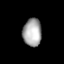
Tissue: lung
Cell type: Others
Senescence score: 0.6355
Nuclear area (px): 509
Mean DAPI intensity: 167.287